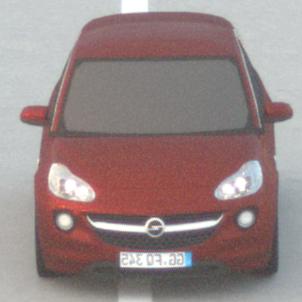
Make: Opel
Model: ADAM 1.2
Detailed model: ADAM
Model produced from: 2013/01
Model produced until: 2014/11
Doors: 3
Color: red
Road condition: dry road
Daytime: sunrise or sunset
Contrast: low contrast